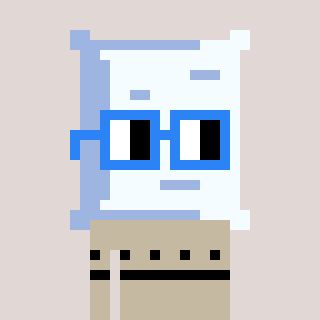
a pixel art character with square blue glasses, a pillow-shaped head and a bege-colored body on a warm background